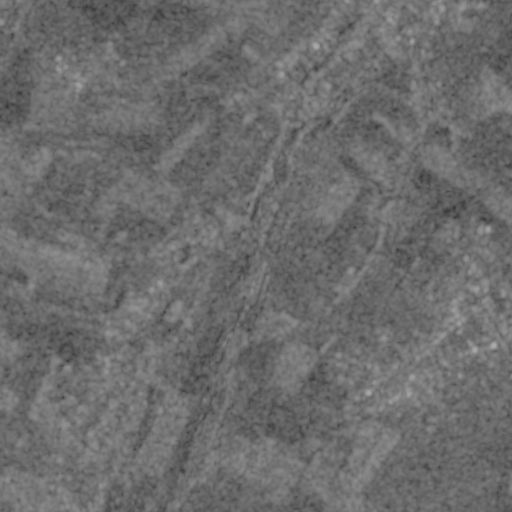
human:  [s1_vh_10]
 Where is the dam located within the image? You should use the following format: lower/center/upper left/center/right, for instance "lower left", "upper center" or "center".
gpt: The dam is located in the lower left of the image.
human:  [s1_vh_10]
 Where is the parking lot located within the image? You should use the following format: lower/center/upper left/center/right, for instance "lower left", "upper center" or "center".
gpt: The parking lot is located in the lower right of the image.
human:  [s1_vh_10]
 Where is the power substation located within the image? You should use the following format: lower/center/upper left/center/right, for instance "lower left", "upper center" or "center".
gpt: The power substation is located in the upper center of the image.
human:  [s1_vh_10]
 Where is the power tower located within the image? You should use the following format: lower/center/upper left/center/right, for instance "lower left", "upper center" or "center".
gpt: There is no power tower in the image.

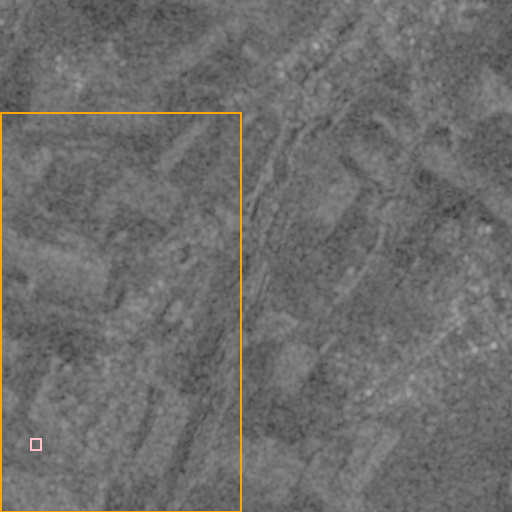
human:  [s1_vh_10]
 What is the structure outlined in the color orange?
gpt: The structure outlined in orange is a crop field.
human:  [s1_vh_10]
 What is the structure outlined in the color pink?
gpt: The structure outlined in pink is a park.
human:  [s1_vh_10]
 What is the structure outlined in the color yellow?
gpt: There is no yellow outline.